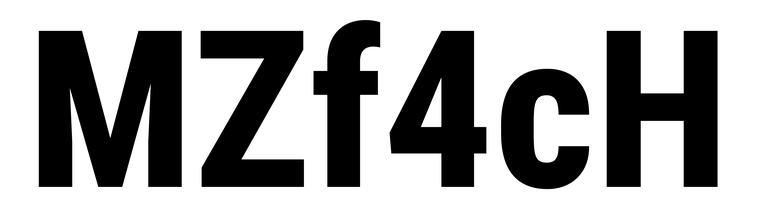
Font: Roboto_Condensed_ExtraBold